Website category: sports
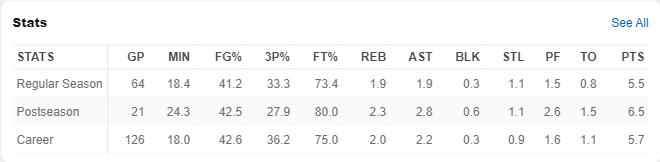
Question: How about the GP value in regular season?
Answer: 64

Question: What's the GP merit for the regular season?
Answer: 64

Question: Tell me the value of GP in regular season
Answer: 64

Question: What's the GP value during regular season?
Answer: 64

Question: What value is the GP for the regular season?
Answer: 64

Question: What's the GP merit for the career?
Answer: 126

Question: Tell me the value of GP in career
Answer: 126

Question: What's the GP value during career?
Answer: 126

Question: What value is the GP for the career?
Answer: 126

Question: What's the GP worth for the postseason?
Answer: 21

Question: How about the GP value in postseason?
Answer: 21

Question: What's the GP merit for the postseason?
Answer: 21

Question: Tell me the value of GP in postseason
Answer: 21

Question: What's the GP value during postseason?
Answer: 21

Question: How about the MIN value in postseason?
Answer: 24.3

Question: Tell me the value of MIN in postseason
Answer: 24.3

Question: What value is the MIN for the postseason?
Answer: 24.3

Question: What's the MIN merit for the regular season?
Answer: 18.4

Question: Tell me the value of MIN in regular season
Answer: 18.4

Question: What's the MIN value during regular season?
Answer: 18.4

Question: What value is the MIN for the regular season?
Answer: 18.4

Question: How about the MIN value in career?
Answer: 18.0

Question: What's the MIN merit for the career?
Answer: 18.0

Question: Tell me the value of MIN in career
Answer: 18.0

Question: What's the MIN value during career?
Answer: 18.0

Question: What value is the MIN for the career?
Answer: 18.0

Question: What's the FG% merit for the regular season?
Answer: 41.2

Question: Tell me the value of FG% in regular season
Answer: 41.2

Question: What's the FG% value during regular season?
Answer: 41.2

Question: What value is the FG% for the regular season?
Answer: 41.2

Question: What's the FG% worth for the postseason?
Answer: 42.5

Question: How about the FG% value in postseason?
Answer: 42.5

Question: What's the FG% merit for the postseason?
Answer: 42.5

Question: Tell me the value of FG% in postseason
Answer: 42.5

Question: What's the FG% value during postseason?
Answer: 42.5

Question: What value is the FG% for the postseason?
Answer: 42.5

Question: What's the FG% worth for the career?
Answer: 42.6

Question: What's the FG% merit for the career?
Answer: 42.6

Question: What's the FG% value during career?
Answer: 42.6

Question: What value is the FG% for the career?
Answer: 42.6

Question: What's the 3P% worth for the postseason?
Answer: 27.9

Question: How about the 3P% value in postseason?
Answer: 27.9

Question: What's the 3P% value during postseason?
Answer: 27.9

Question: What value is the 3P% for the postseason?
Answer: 27.9

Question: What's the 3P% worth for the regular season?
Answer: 33.3

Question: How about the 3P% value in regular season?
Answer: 33.3

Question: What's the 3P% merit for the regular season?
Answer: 33.3

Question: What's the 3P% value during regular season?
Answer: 33.3

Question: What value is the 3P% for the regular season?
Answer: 33.3

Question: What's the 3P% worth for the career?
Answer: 36.2

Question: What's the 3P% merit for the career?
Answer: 36.2

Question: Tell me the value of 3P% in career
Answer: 36.2

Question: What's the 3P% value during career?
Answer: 36.2

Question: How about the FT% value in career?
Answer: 75.0

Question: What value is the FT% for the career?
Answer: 75.0

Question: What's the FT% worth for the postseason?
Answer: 80.0

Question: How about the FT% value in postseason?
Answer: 80.0

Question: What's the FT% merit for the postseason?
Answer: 80.0

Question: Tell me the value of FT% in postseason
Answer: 80.0

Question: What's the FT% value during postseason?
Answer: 80.0

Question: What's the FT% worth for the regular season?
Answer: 73.4

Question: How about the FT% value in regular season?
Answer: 73.4

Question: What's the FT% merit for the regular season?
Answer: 73.4

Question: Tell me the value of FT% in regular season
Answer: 73.4